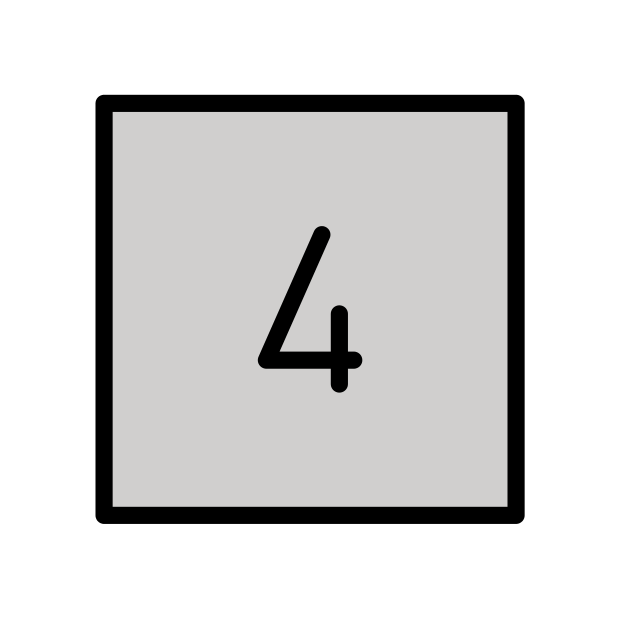
keycap: 4